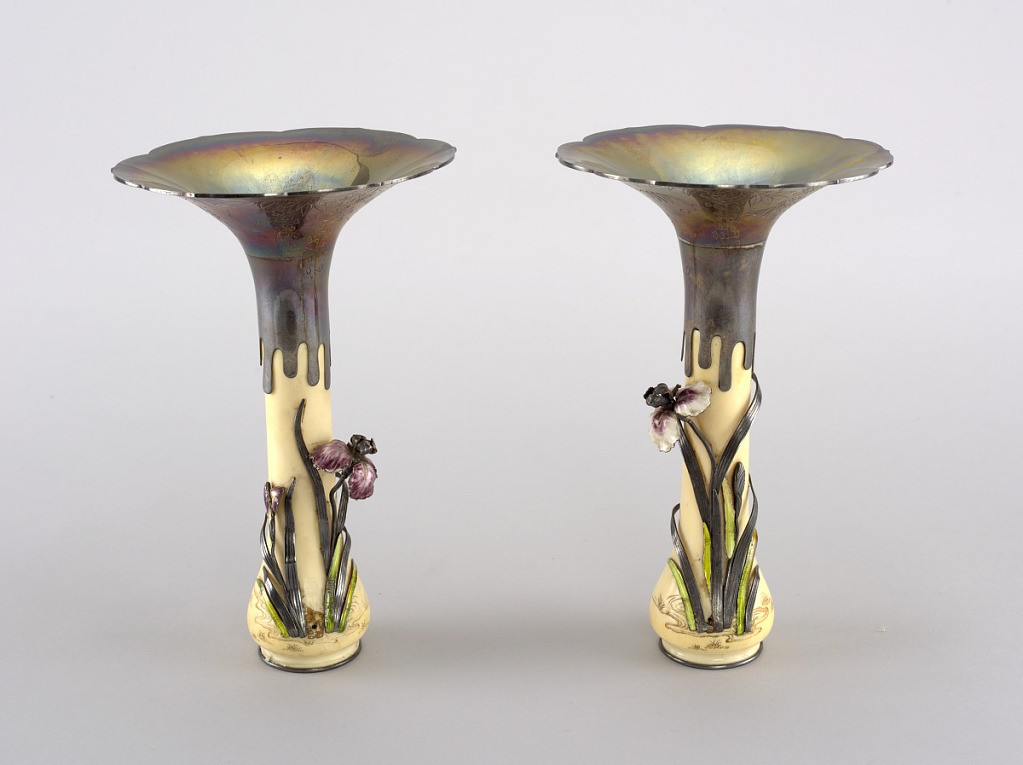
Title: Vase
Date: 1885
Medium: Ivory , silver
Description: a& b: Vase and top
c&d: Vase and top